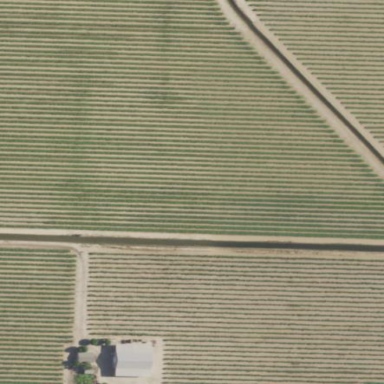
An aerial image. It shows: Beautiful vineyard in the countryside.